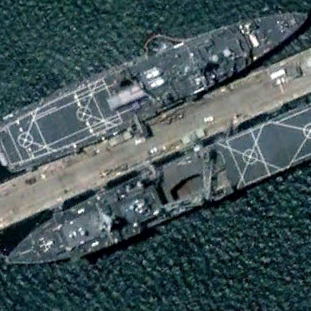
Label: combat